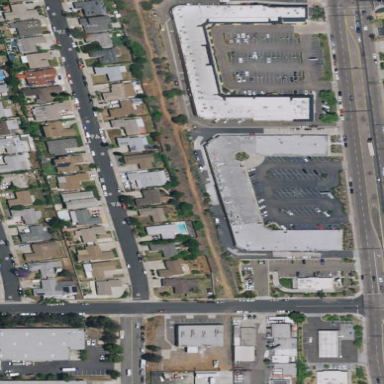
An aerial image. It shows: Commercial building.